Question: I am trying to create a page as shown in picture. Now only tables are allowed and no css. I am having difficulty in understanding how to achieve as it is in original image. Any help please?

This is what I have written
'''
<html>
<head>
<title>HTML</title>
</head>
<body>
<table height="350" width="773" background="bg.jpg" >
<tr><td><h1 align="right">Welcome to Full Moom Site</h1></td></tr>
<tr><td><h3 align="center">Music Company Full Moon</h3></td></tr>
<tr><td><p align="right">Lorem ipsum dolor sit amet, consectetur adipiscing elit. Sed vulputate, odio ut auctor porta, quam urna convallis leo, ac ultricies felis mi eget mi. Pellentesque consequat nisl et metus tempor sodales. Quisque ultrices metus consectetur sem placerat eget molestie ipsum gravida. Duis scelerisque augue sed sem venenatis id congue mauris vehicula. </p></td></tr>
</table>
</body>
</html>
'''
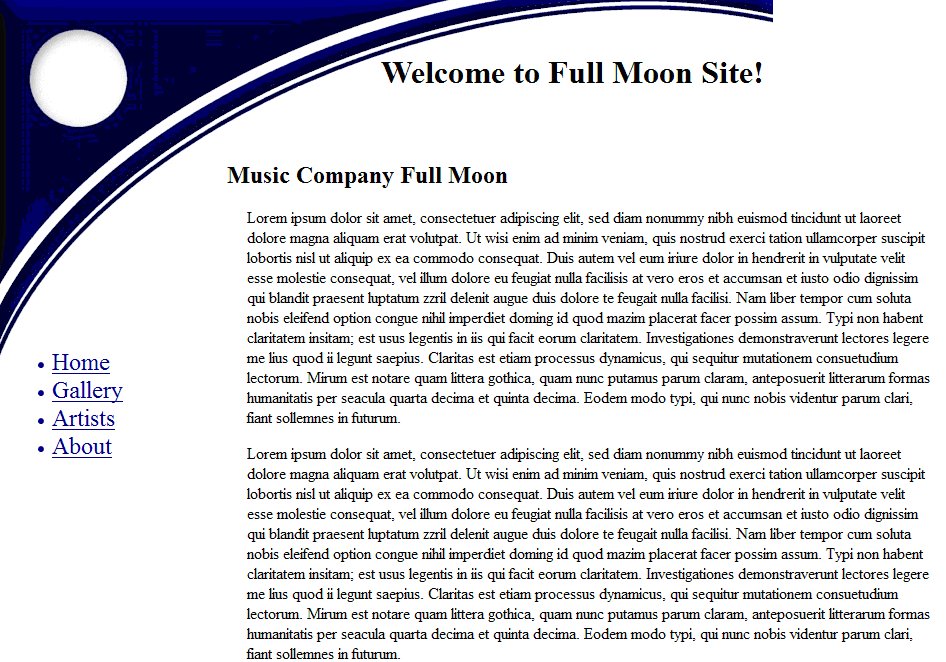
Answer: You won't get me to do the work for you :-) , but I'll offer up this advice. You'll need to slice up your background image into four parts, use 'colspan' and 'rowspan' on your '<td>' and '<tr>' tags, and 'border="0"' on the '<table>' tag to get it to work. Here's an example, including a possible grid for your table layout. You'll need to move your navigation down a little bit; otherwise, you'll need a fifth slice for the left end of the blue arc.